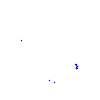
Particle: proton